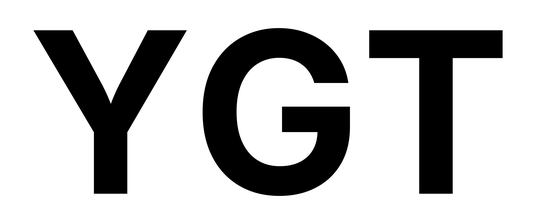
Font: Inter_Bold